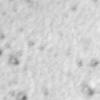
Label: no_change